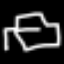
Label: octagon